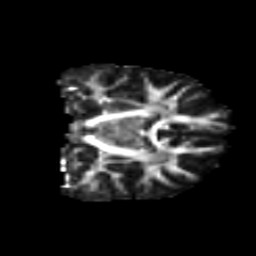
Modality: FA
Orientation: coronal
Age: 16
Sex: female
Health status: ill
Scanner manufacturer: ge
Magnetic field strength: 3 T
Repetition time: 6.752 s
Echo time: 0.079 s